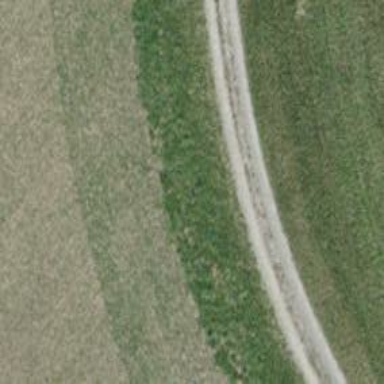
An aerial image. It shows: Track with grade 3 pebblestone surface.